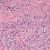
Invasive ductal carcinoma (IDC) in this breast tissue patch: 1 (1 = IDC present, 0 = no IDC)